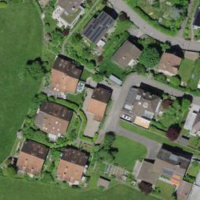
EUNIS habitat code: 55
Species observed at this site:
Turdus merula